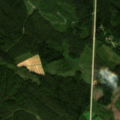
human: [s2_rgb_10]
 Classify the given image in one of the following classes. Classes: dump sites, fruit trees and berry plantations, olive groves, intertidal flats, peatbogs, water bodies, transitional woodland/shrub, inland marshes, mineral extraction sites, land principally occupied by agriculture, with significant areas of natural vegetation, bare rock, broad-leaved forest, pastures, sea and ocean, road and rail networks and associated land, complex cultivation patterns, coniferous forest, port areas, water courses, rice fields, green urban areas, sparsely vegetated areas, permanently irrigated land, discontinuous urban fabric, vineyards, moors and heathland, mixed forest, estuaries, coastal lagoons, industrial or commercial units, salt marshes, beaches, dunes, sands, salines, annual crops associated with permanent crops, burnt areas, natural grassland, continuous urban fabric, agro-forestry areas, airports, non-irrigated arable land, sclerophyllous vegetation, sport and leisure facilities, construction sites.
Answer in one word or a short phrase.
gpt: land principally occupied by agriculture, with significant areas of natural vegetation, coniferous forest, mixed forest, transitional woodland/shrub